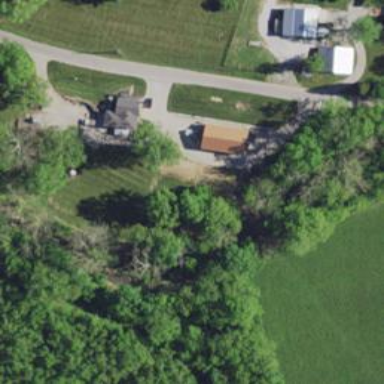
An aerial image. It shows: Driveway leading to service road.